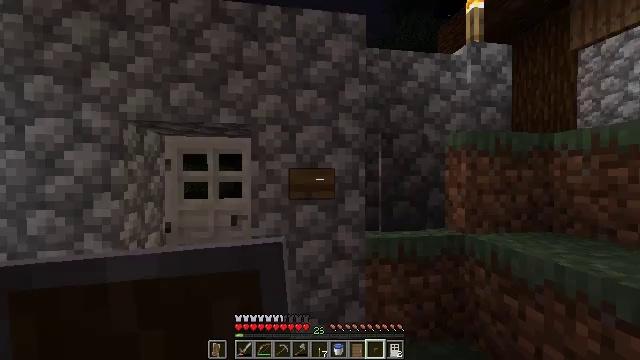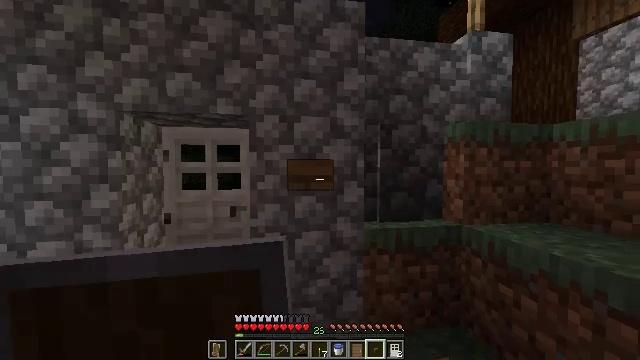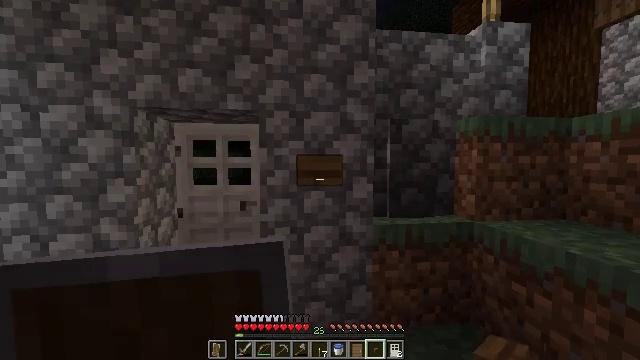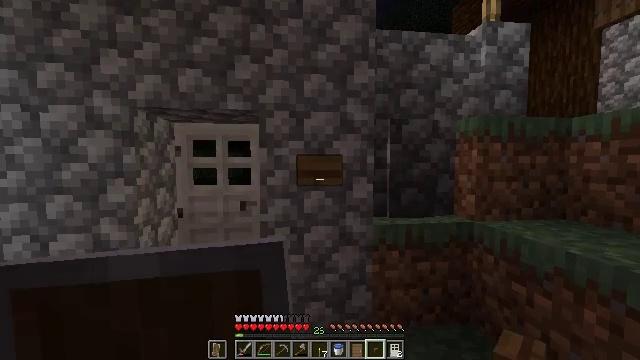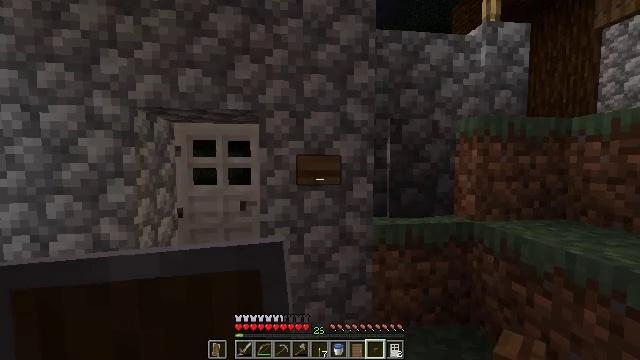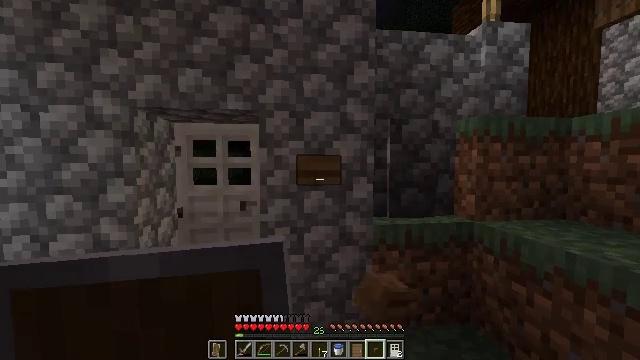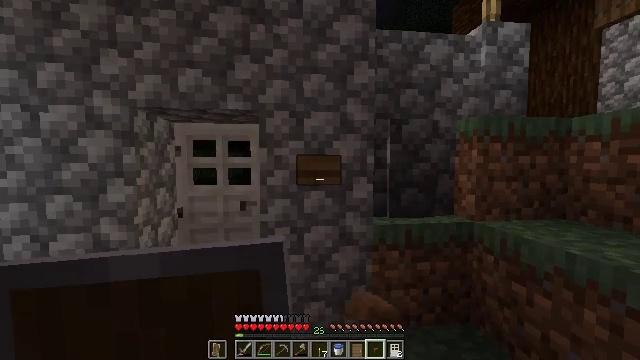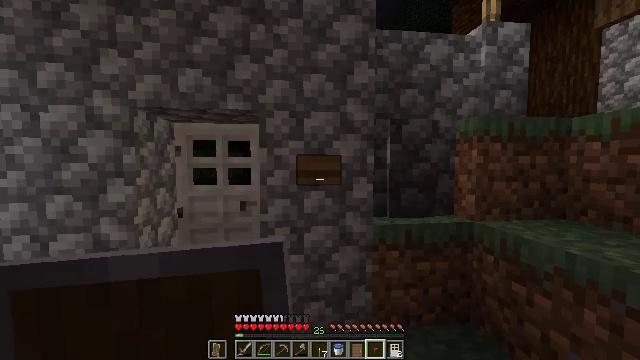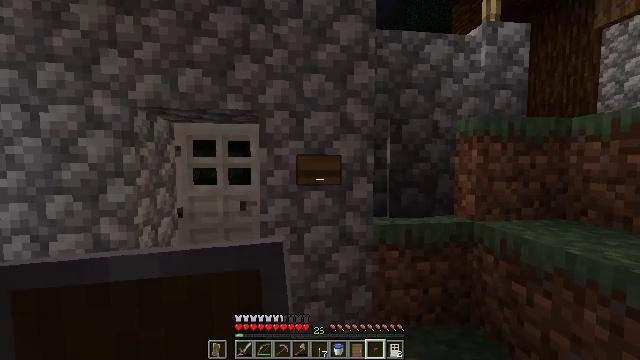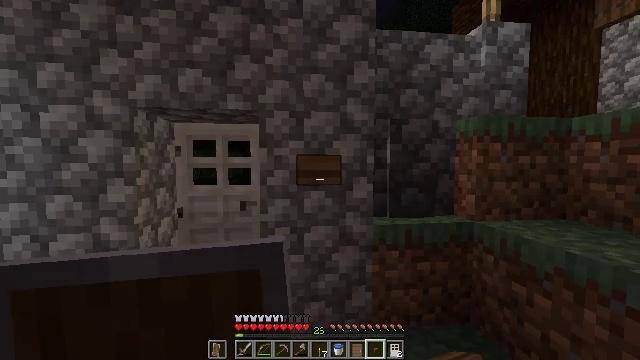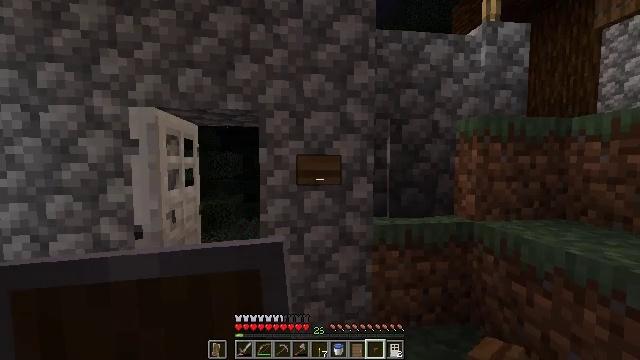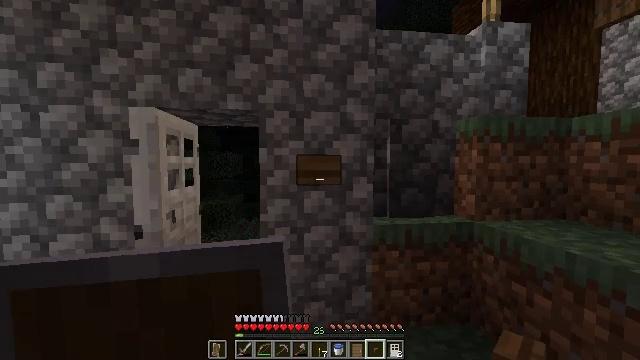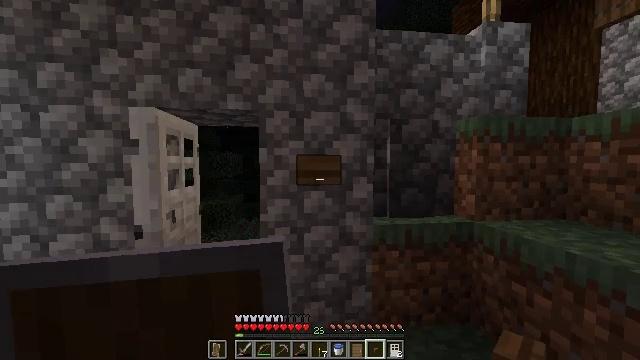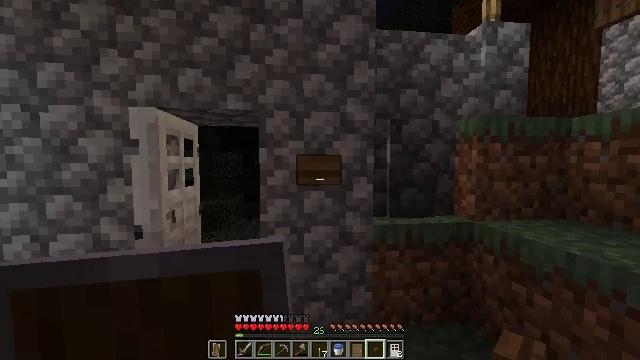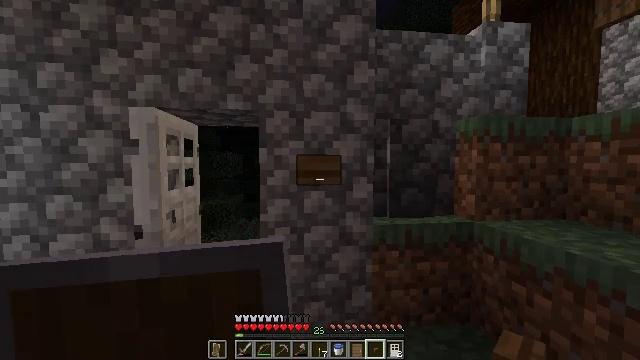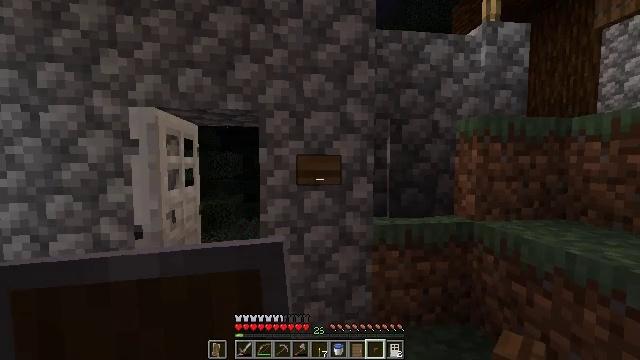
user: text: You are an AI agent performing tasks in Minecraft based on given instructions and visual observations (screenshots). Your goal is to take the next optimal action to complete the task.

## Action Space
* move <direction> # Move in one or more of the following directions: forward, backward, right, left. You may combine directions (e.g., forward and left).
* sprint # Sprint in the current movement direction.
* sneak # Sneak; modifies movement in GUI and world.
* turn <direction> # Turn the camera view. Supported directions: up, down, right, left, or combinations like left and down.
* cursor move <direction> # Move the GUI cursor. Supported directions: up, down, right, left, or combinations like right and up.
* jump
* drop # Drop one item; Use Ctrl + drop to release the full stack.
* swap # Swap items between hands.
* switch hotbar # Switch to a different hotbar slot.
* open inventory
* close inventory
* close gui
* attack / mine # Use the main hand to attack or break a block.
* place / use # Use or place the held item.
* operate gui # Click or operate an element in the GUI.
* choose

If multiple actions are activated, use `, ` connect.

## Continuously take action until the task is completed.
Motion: motion action
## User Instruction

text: Utilize a spruce plank to craft a spruce button.
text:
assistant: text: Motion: turn down
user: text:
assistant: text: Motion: turn left and down
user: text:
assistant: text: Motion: no_op
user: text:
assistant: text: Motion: use / place
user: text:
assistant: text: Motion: use / place
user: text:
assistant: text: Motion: no_op
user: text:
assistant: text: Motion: no_op
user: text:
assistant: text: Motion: no_op
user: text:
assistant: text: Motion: no_op
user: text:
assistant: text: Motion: no_op
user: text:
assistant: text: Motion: no_op
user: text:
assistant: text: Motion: no_op
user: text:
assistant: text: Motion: no_op
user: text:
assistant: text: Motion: no_op
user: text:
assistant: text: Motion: no_op
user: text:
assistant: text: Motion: use / place
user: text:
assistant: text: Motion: use / place
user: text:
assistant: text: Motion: turn right
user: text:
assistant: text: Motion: turn right
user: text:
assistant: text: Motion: no_op
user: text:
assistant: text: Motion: turn right
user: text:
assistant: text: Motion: no_op
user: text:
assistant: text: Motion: no_op
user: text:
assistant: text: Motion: no_op
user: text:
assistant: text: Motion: no_op
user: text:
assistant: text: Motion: turn right
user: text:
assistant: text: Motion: turn right and down
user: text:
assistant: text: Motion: move forward, turn right and down
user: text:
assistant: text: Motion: move forward, turn up
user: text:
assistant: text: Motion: move forward